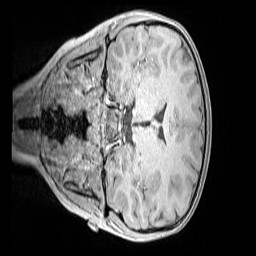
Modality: MP2RAGE
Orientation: coronal
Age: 9
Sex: female
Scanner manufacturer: siemens
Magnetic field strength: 3 T
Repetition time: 4 s
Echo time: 0.00299 s